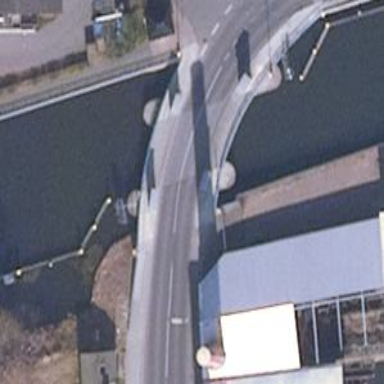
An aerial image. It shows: Canal.